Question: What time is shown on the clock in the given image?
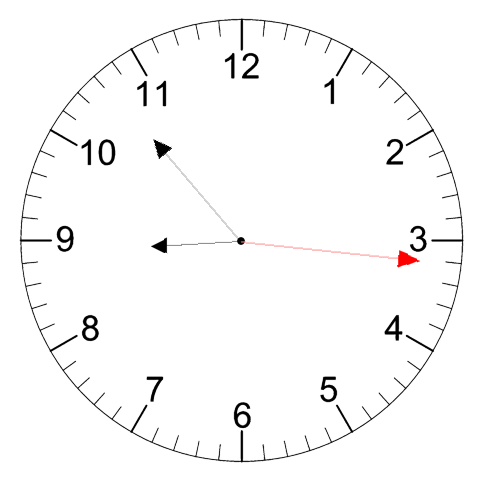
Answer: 08:53:16